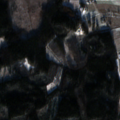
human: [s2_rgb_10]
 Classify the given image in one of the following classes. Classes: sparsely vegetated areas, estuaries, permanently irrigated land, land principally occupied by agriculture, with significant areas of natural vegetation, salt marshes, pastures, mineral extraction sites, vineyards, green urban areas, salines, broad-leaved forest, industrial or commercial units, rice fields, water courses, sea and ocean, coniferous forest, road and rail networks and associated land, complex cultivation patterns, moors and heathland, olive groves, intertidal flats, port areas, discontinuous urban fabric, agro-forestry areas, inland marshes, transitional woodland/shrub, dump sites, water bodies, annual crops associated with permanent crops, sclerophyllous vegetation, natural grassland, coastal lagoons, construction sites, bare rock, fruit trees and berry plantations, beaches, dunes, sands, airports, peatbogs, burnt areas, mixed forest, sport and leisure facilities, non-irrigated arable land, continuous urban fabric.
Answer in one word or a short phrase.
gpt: land principally occupied by agriculture, with significant areas of natural vegetation, mixed forest, peatbogs